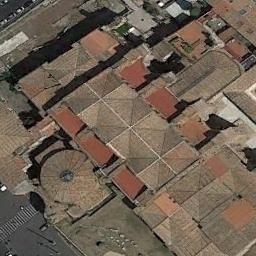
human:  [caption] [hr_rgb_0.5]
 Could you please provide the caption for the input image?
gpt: This is a church that looks like a cross from above .

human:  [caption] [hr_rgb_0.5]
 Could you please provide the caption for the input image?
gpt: A cathedral with a brown roof and a dome on the main house in the middle of the church .

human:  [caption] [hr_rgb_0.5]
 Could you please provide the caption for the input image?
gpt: The church with a circular pointed dome and the rest of the church has some orange roofs .

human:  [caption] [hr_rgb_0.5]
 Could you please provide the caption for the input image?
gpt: There is a church with circular roof next to some buildings .

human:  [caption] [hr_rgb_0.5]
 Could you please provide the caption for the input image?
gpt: It is a church with brown flat roofs .